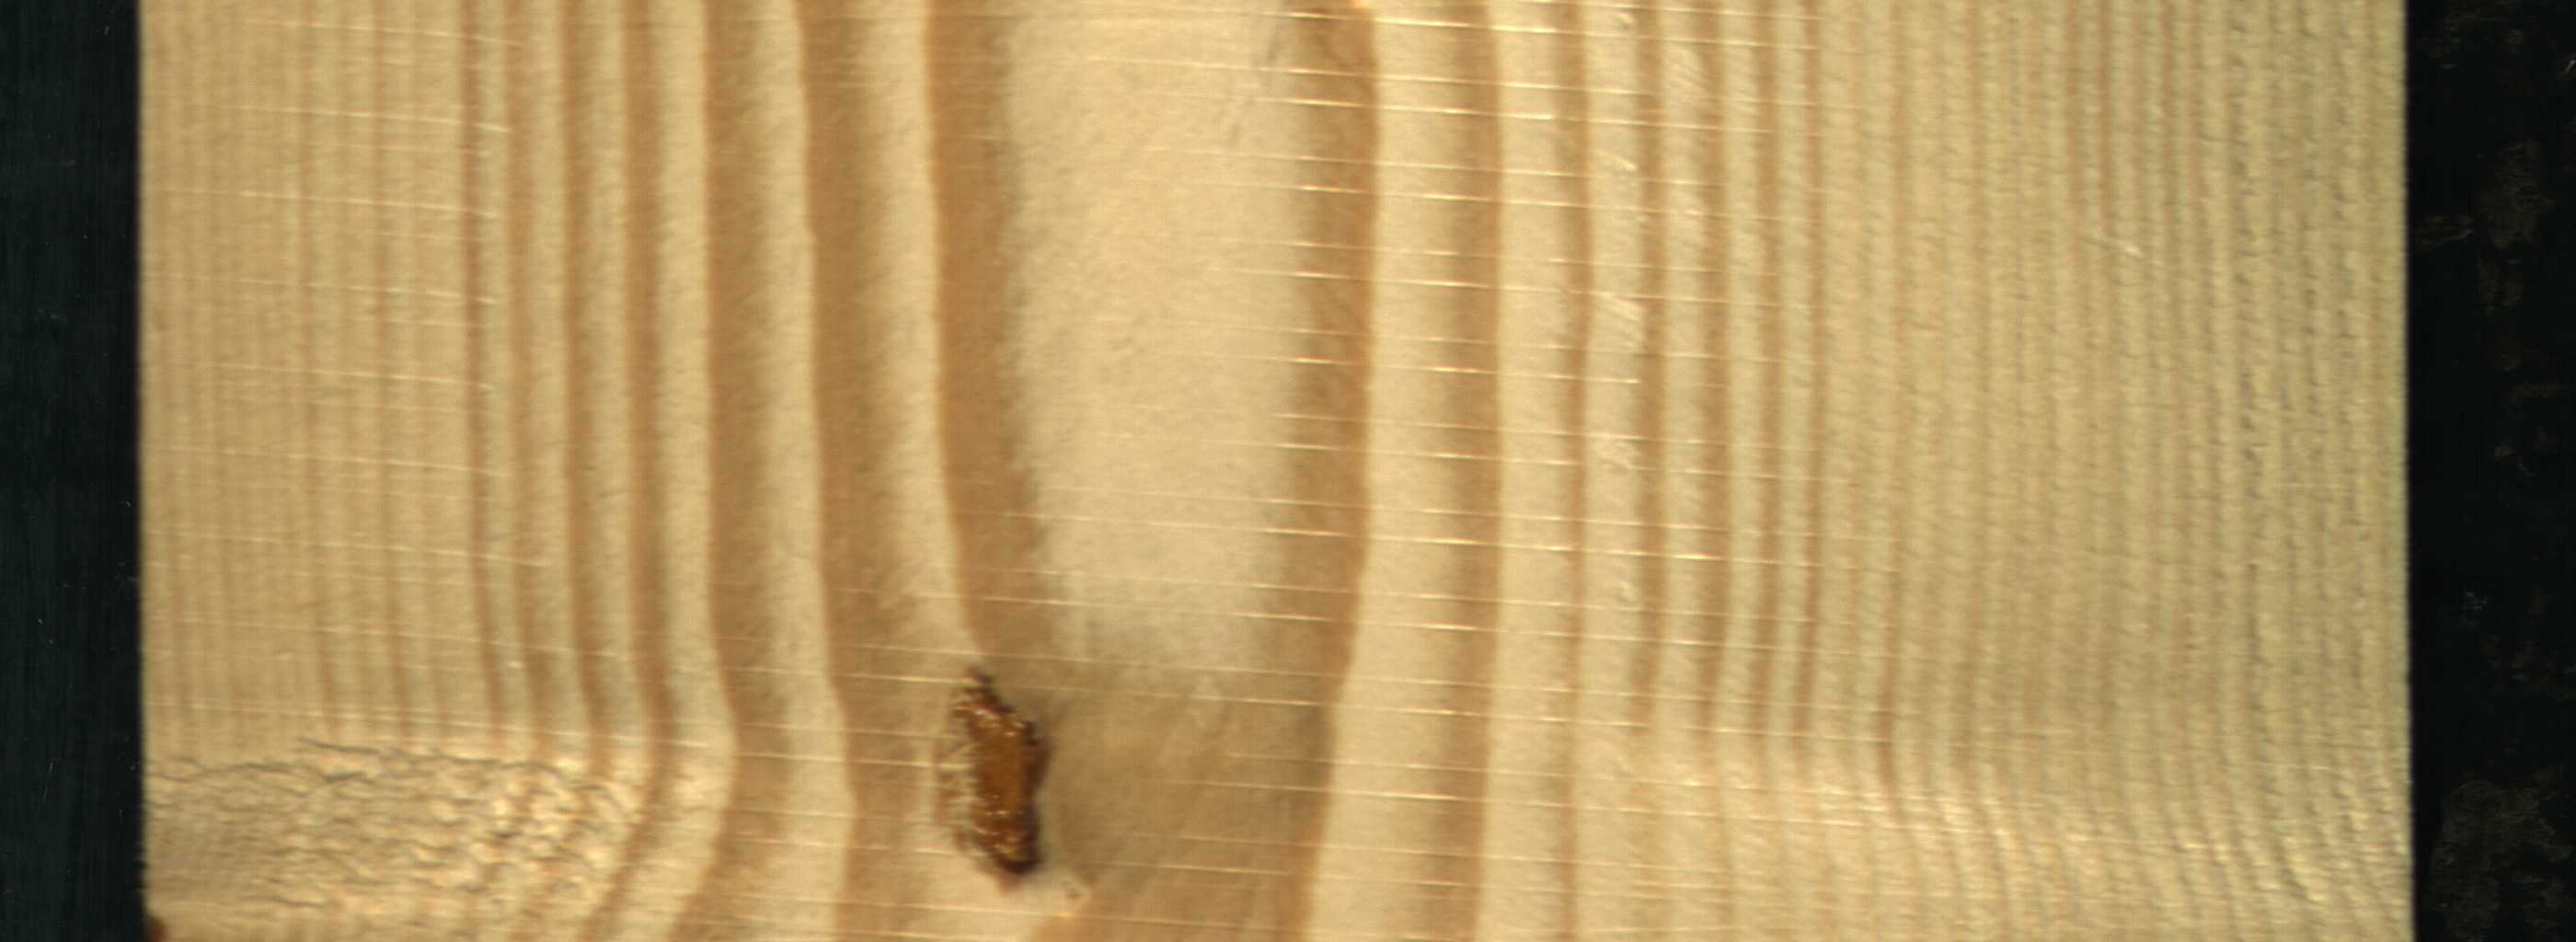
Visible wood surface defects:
resin